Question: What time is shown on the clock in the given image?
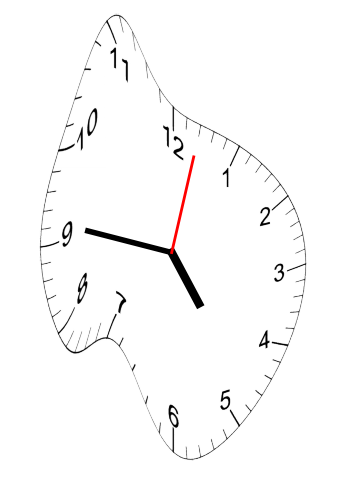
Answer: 04:46:02